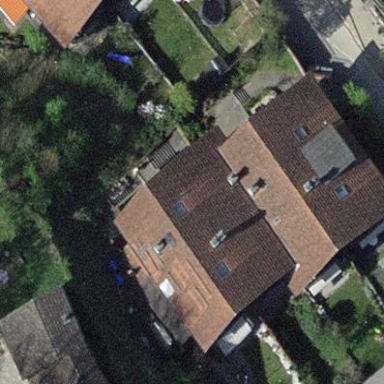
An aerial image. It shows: House with skillion roof shape.